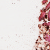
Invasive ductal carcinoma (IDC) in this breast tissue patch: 0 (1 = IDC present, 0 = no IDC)